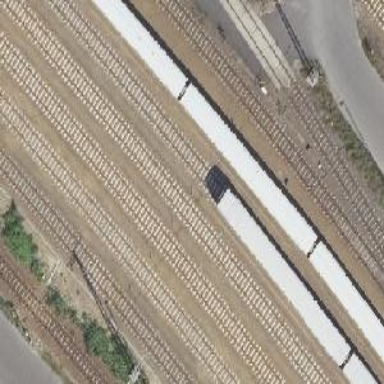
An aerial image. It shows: Railway yard.